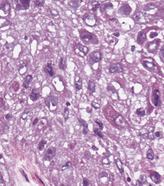
Tumor epithelial tissue: yes
Tumor-associated stroma tissue: no
Normal tissue: no